Question: I want to get whole numbers for x-axis for 'ggvis' plot.
'''
df <-
structure(list(Factor = structure(c(1L, 2L, 3L, 1L, 2L, 3L, 1L,
2L, 3L, 1L, 2L, 3L), .Label = c("A", "B", "C"), class = "factor"),
X = c(15.5133333333333, 14.63, 14.41, 14.1266666666667, 13.1833333333333,
12.9466666666667, 13.6133333333333, 13.55, 13.5333333333333,
11.5566666666667, 11.3066666666667, 11.4566666666667), Y = c(20L,
20L, 20L, 40L, 40L, 40L, 70L, 70L, 70L, 100L, 100L, 100L)), .Names = c("Factor",
"X", "Y"), row.names = c(NA, -12L), class = "data.frame")
library(ggvis)
ggvis(data=df
, x= ~X
, y= ~Y
, fill= ~Factor
, stroke = ~Factor) %>%
arrange(Y) %>%
group_by(Factor) %>%
layer_points(shape=~Factor) %>%
layer_paths(fill := NA) %>%
add_axis('x', orient=c('bottom'), format='####')
'''

One possibility is use 'values=seq(from=10, to=16, by=1)' in 'add_axis()'. But this is approach is not automated.
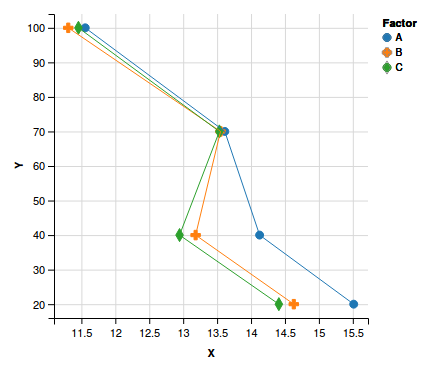
Answer: Setting the 'format' argument to ''d'' will display only integer values in the axis label:
'''
library(ggvis)
library(dplyr)
##
ggvis(data=df
, x= ~X
, y= ~Y
, fill= ~Factor
, stroke = ~Factor) %>%
arrange(Y) %>%
group_by(Factor) %>%
layer_points(shape=~Factor) %>%
layer_paths(fill := NA) %>%
add_axis('x', orient=c('bottom'), format='d')
'''

More information on 'd3' formatting specifications is available on <URL>.